Question: i am using emacs 23.2 and reference configurations from purcell <URL>
i met a problem when i am edit ruby file and rails file, see below
steps:
1. move the cursor to somewhere
2. hit "RET" key to add more new line, then move the cursor to somewhere
3. the red space happened at the last new line.
do you know how to turn this mark off?
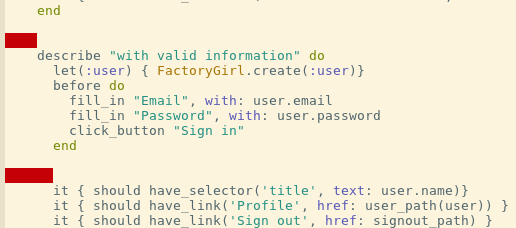
Answer: What's your problem with this feature? The red space goes away as soon as you
start typing doesn't it?
The feature is 'show-trailing-whitespace', and it's meant to help you see
spurious space at EOL. Which is very helpful for team development
environment, as checking in such code will annoy your teammates.
What you should do is add a 'before-save-hook' that removes spurious
whitespace see:
<URL>
code:
'''
(add-hook 'before-save-hook 'delete-trailing-whitespace)
'''
If you want to disable 'show-trailing-whitespace' as well:
'''
(add-hook 'ruby-mode-hook (lambda ()
(setq show-trailing-whitespace nil)))
'''